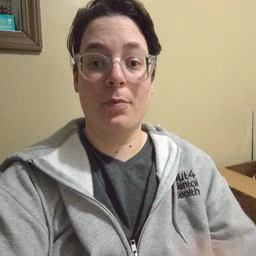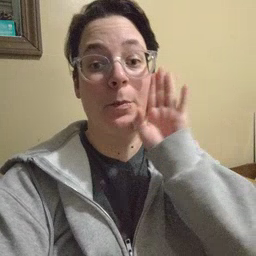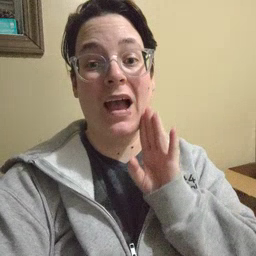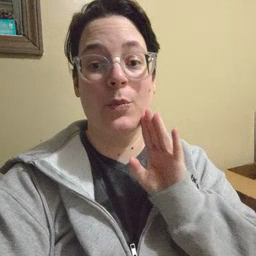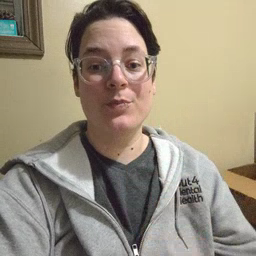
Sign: brown